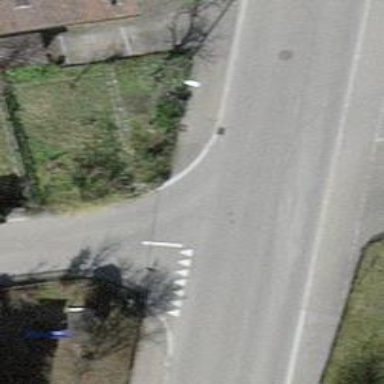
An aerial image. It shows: Smooth asphalt road in residential area.